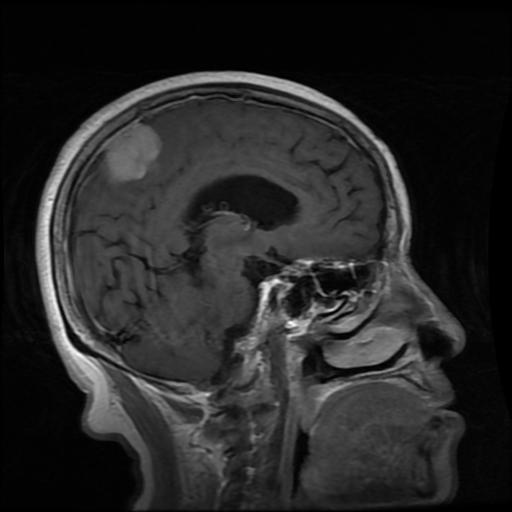
Label: meningioma